Question: I have a problem with <URL>.
The Raphael.path2curve() can handle well paths in many cases, eg. It can even convert arcs to cubics correct, which is not an easy calculation. I have made many tests and realized that paths that consist of commands 'QT', 'CS' or 'HT' converts well. There are no problems with also the following:'MS, HS, VS, LS, TC, TH, TL, TV, QA, TA'.
But it cannot handle commands 'QS, TS, AS, TT' (in that order).
If we eg. Have a path like this, the conversion fails:
'''
M 0 0 T 205.4 112.9 S 260.8 23.36 82.45 72.86
'''
But this converts correct:
'''
M 0 0 S 211.9 54.20 52.14 144.4 T 98.85 44.45
'''
So, MTS is not OK, but MST is. The problematic ones are S and T, because they are always in question, when something fails.
I made <URL>, where you can get random path and get it converted to
Cubic commands using Raphael.path2curve(). In fiddle click the SVG or press enter on the input field to get a new random path. Repeat until you find an incorrect one. In <URL> in HTML window is a parameter 'var list = "st";' where you can set the path commands to be randomized.
This is an example image. The blue is original path and red is converted path. They should be identical.

(I made <URL>, but have now tried to solve the problem several hours without luck.
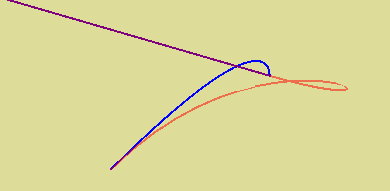
Answer: It seems that I finally got it fixed. Please test! I made two jsbin versions:
1) NON-FIXED version which uses unmodified Raphael lib: <URL>.
2) FIXED version where path2curve() function is modified: <URL>.
In both versions there are black (original) and white (normalized) path. If everything works okay, you shouldn't see the white path below black path. If you see the white path, the lib code has a bug (please see below the explanation of some minor flickering).
Please hold ENTER down on input field a minute or so. The code generates random paths repeatedly as long as ENTER is down. Change the attribute 'var list = "mlcqahvstz";' to change the base letters for randomization.
And here is the explanation of what I had to do with the lib code. In <URL>, which has the following lines:
'''
case "S":
nx = d.x + (d.x - (d.bx || d.x));
ny = d.y + (d.y - (d.by || d.y));
path = <URL>;
break;
case "T":
d.qx = d.x + (d.x - (d.qx || d.x));
d.qy = d.y + (d.y - (d.qy || d.y));
path = <URL>;
break;
'''
When I changed them to:
'''
case "S":
if (pcom == "C" || pcom == "S") { // In "S" case we have to take into
// account, if the previous command
// is C/S.
nx = d.x * 2 - d.bx; // And reflect the previous
ny = d.y * 2 - d.by; // command's control point relative
// to the current point.
}
else { // or some else or nothing
nx = d.x;
ny = d.y;
}
path = <URL>;
break;
case "T":
if (pcom == "Q" || pcom == "T") { // In "T" case we have to take
// into account, if the
// previous command is Q/T.
d.qx = d.x * 2 - d.qx; // And make a reflection similar
d.qy = d.y * 2 - d.qy; // to case "S".
}
else { // or something else or nothing
d.qx = d.x;
d.qy = d.y;
}
path = <URL>;
break;
'''
the function worked as expected (ie respects the original path shape in every possible path command combination). 'pcom' variable refers to the previous segment of ORIGINAL path and I had to also add a way to get 'pcom', which was rather easy, because regarding all other path commands than A, the conversion from original path segment type to cubic curve (C) produces only one cubic command. In case of A the function may produce more than one C command (short angles produces one or few C segments and larger angles produces more).
The only minor inconsistence comes from Z commands, because Raphael converts every Z to C. This affects to the visual appearance of path starts (or ends), but the difference is not huge. I assume that it converts Z to C to make paths animatable. If animation is not needed, then you may consider to edit the function to leave Z:s unconverted, in which case the conversion fidelity is excellent.
I'm amazed that all path commands can be represented as Cubic curves so reliably!
I hope this bug gets fixed in some future release of Raphael.
EDIT: Made testbed also for path animations:
1) NON-FIXED: <URL>
2) FIXED: <URL>
After thorough testing with both non-animated and animated paths, I can confirm that my fix to path2curve function is stable and can be implemented in production code. If you want to be sure, please use above mentioned testbeds.